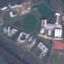
Land use / land cover: Industrial